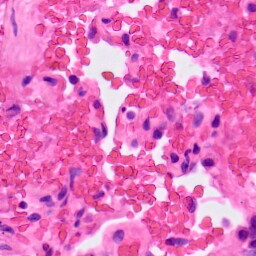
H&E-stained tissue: Lung